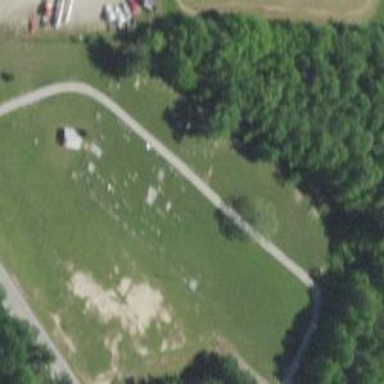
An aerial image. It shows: Cemetery.